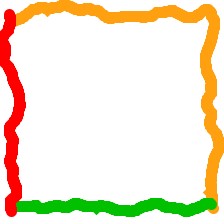
Shape: square